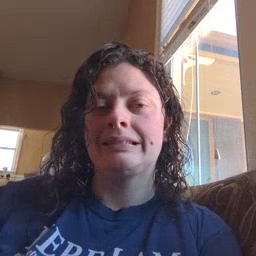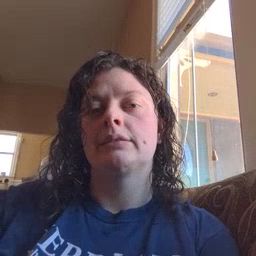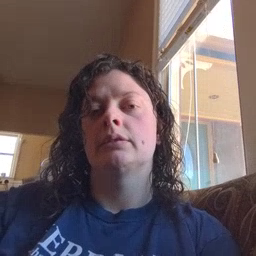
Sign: any